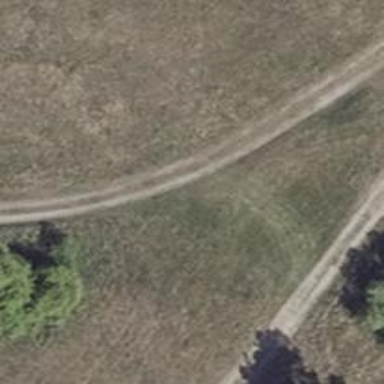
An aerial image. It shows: Track road with grade3 tracktype.